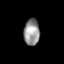
Tissue: prostate
Cell type: T cells
Senescence score: 0.2745
Nuclear area (px): 409
Mean DAPI intensity: 147.504